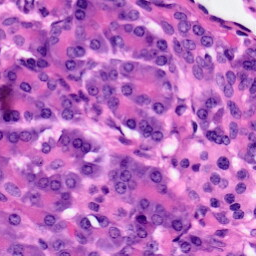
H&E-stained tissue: Pancreatic